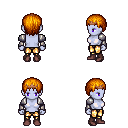
a pixel art fantasy rpg character, female body template, dark elf, purple skin, steel arm armor, gold greaves, dark blonde plain hairstyle, bronze tiara, maroon shoes, four views (front, back, left, right), 2x2 character sprite sheet, small pixel art, hard edges, no anti-aliasing